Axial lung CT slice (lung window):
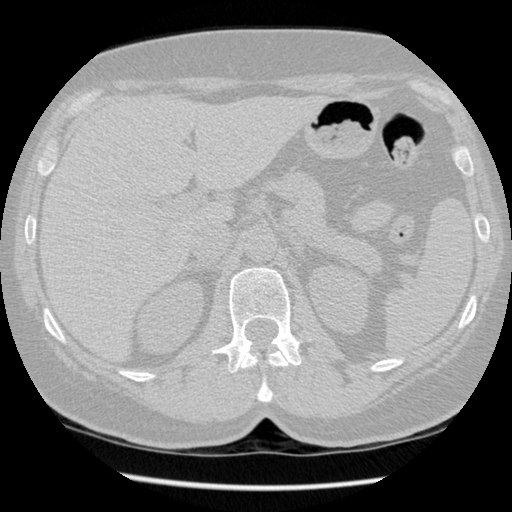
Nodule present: no